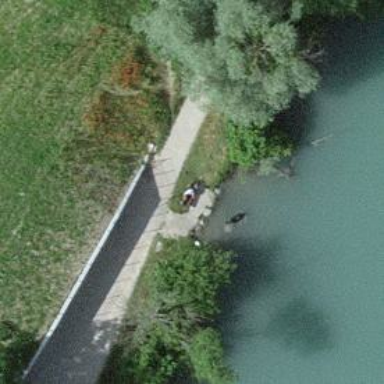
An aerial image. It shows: Brown bench.